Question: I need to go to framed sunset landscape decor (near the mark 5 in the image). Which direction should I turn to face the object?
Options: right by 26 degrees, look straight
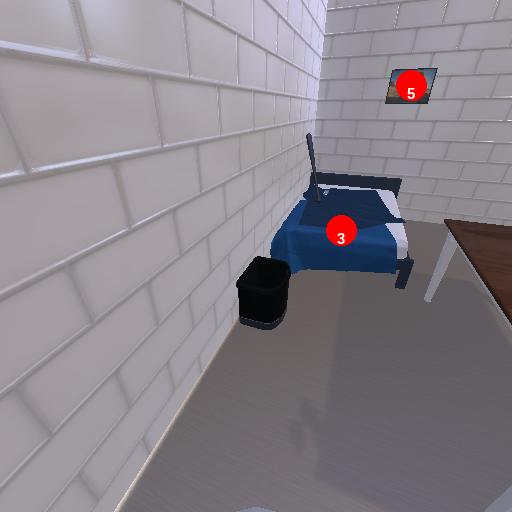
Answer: right by 26 degrees